Question: I am reloading the div every 30 seconds without reloading the whole page and also the user can see loading image when the refresh is happening meaning once the refresh starts it will gray the background and show the loading image and everything is working fine.
Below is the image I am using which is on this url -<URL>

'''
<script>
$(document).ready(function(){
// Create overlay and append to body:
$('<div id="overlay"/>').css({
position: 'fixed',
top: 0,
left: 0,
width: '100%',
height: $(window).height() + 'px',
opacity:0.4,
background: 'lightgray url(http://bradsknutson.com/wp-content/uploads/2013/04/page-loader.gif) no-repeat center'
}).hide().appendTo('body');
// Execute refresh with interval:
setInterval(refresh, 30 * 1000);
});
</script>
<script>
//Create a refresh function:
function refresh(){
// SHOW overlay
$('#overlay').show();
// Retrieve data:
$.ajax({
url: 'dataInfo.jsp',
type: 'GET',
success: function(data){
// onSuccess take only the container content
var content = $($.parseHTML(data)).filter(".container");
//Replace content inside the div
$('.container').replaceWith(content);
// HIDE the overlay:
$('#overlay').hide();
}
});
}
</script>
'''
And below is my div which I am reloading every 30 seconds -
'''
<div class="container">
<!-- some table here -->
</div>
'''
Now everything is working fine. The only issue is when I will deploy this code in production, it will not work since I am using the image url as it is 'http://bradsknutson.com/wp-content/uploads/2013/04/page-loader.gif' which will get blocked in production because of firewall issue.
So to avoid this issue, I have downloaded the image locally in my 'webapp/resources/img' folder in my project and now I am not sure how should I modify my code in such a way so that I can use the image from my local directory instead of using it from the URL directly?
I know I need to use 'img' tag but how do I modify my code accordingly?
Any example will be appreciated on this.
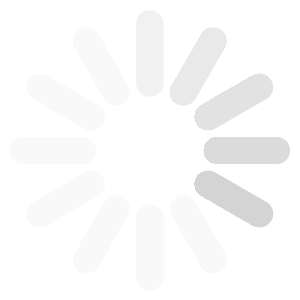
Answer: Just replace 'http://bradsknutson.com/wp-content/uploads/2013/04/page-loader.gif' with an 'absolute' url. Change it to 'webapp/resources/img/page-loader.gif'. Or you can put the file in the same directory as your page and simple use 'page-loader.gif', which is a 'relative' url.